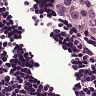
Metastatic tissue present: no